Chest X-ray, AP view. Patient: 60 years old, sex M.
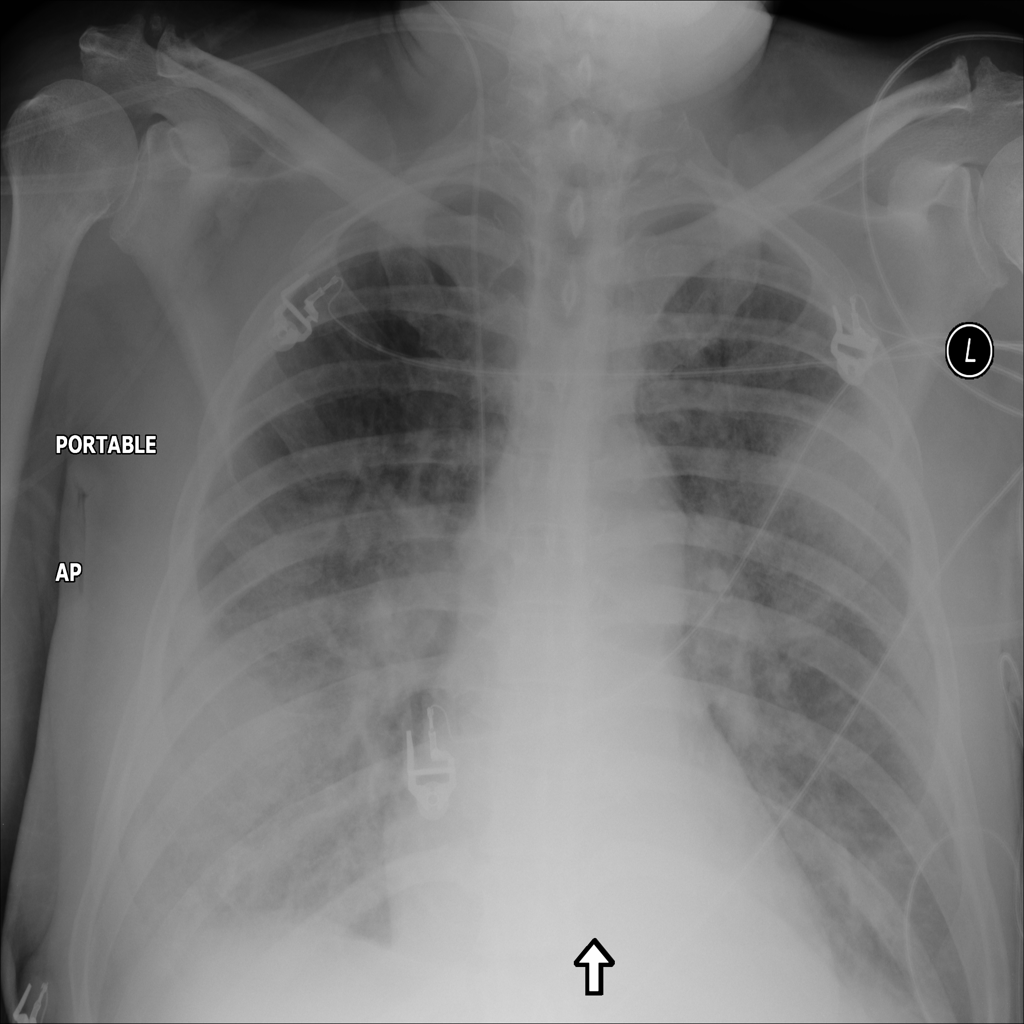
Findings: Edema, Effusion, Infiltration, Pneumonia